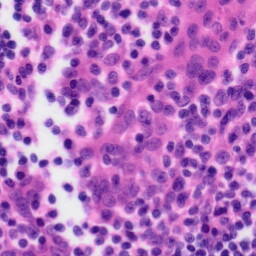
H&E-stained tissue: Tonsil